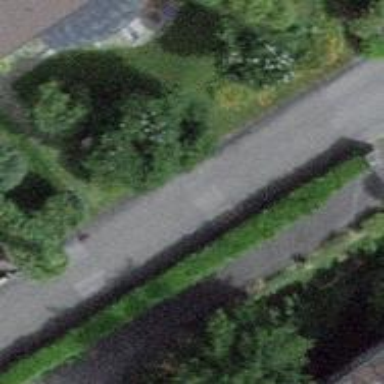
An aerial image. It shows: Residential road with asphalt surface and no sidewalks.